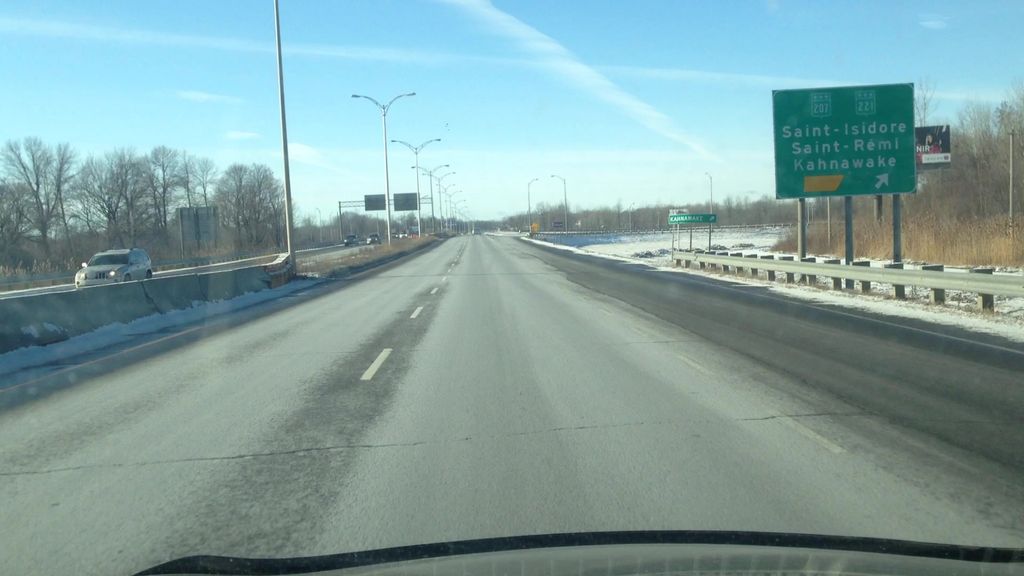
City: montreal